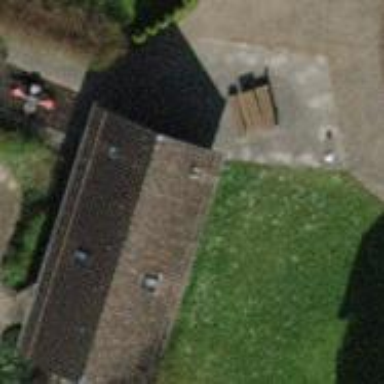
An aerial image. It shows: Gabled house with brown roof.